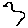
Label: bird